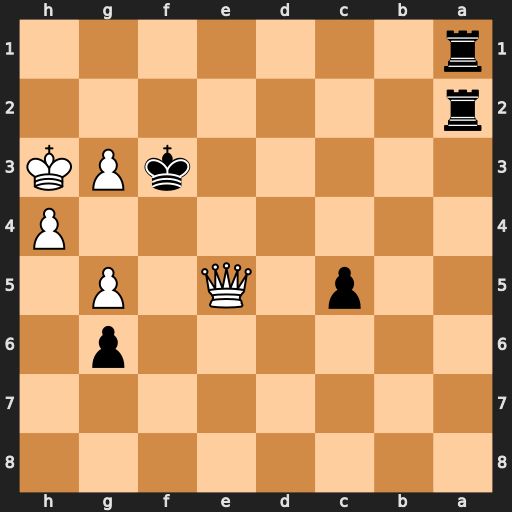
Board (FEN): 8/8/6p1/2p1Q1P1/7P/5kPK/r7/r7
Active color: b
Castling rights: -
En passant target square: -
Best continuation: Rh1#